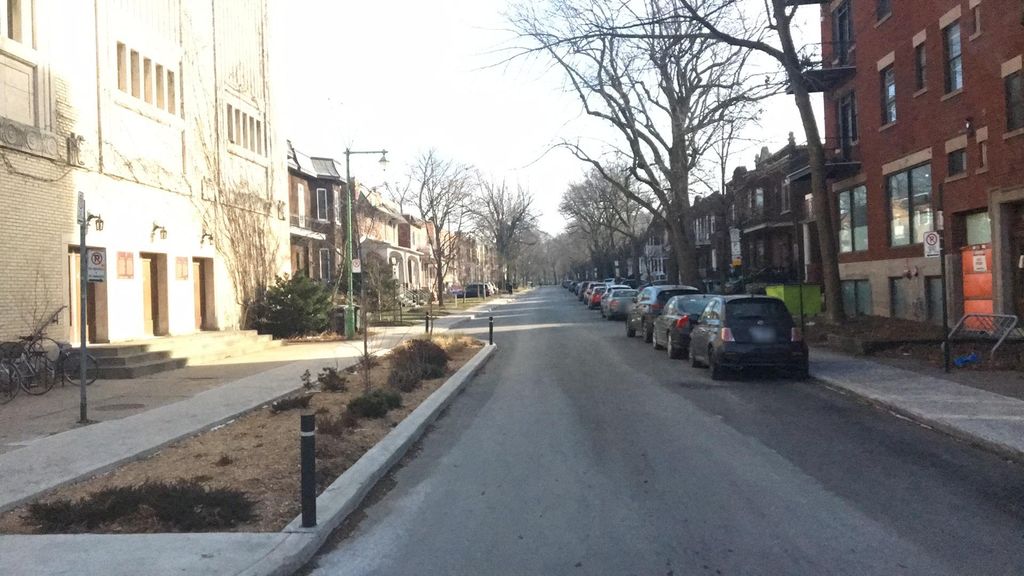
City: montreal